Interaction volume radius: 10 \u00c5
Interaction volume height: 15 \u00c5
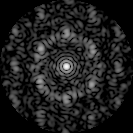
Disorder parameter: 0.6756